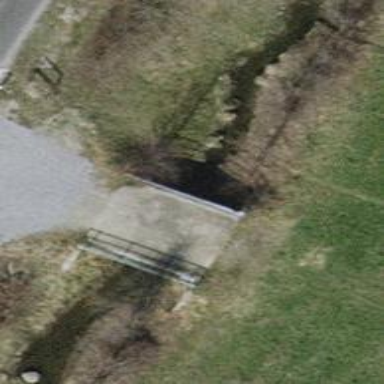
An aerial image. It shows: Concrete service road leading over bridge.